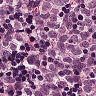
Metastatic tissue present: yes